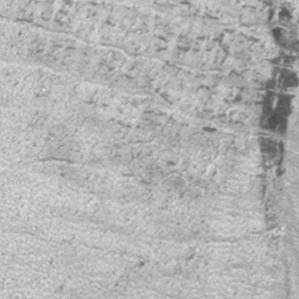
Label: frost